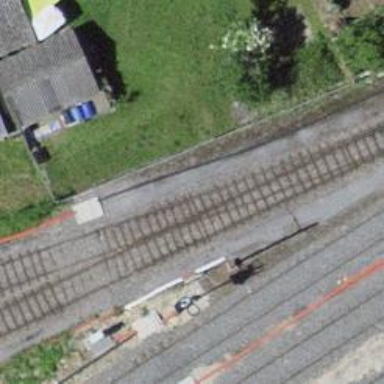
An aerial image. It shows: Railway yard with one track in service.